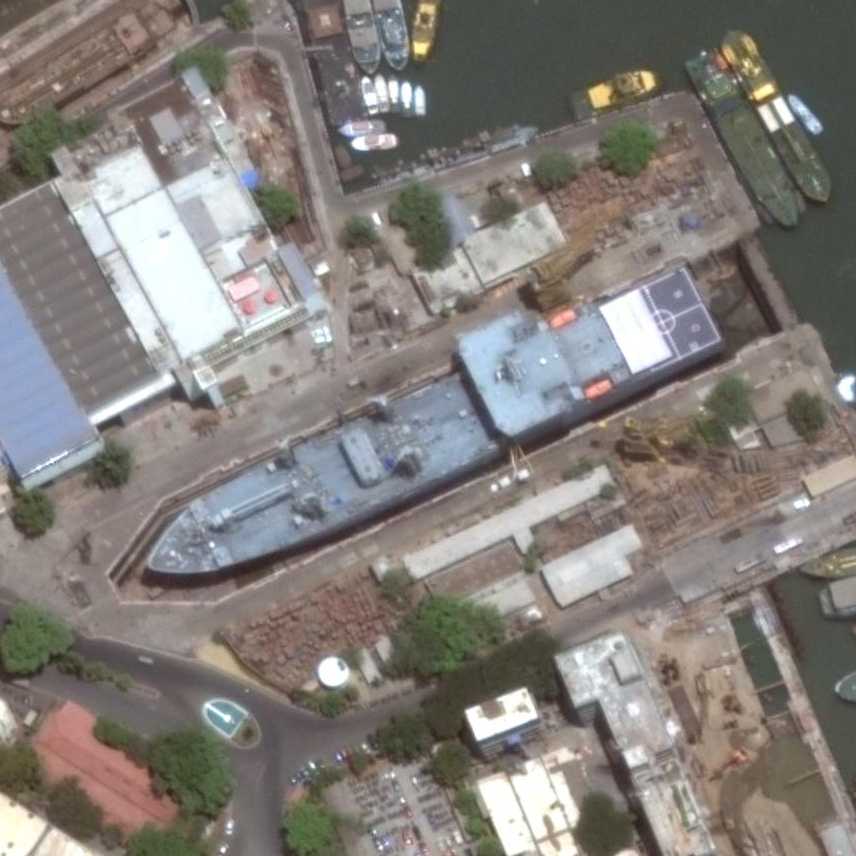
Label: cruiser